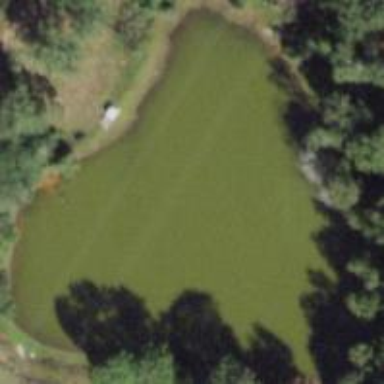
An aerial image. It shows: Lake with natural water.